Field crop: tomato
Growth stage: 1
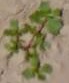
Species: portulaca